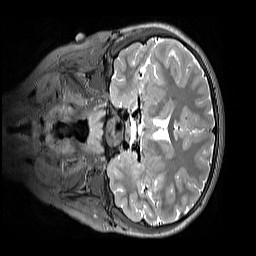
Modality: T2w
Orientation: coronal
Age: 11
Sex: female
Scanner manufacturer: siemens
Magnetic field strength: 3 T
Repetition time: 3.2 s
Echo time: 0.408 s